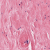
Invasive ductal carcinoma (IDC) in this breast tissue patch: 0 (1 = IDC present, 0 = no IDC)